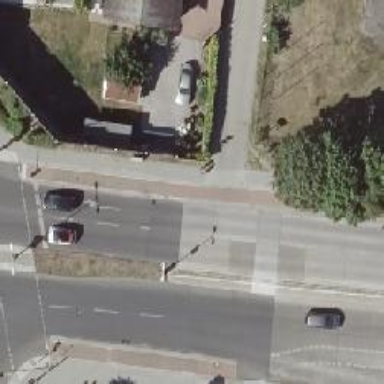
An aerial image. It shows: Road with "give way" sign.